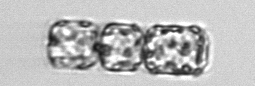
Label: Lauderia_annulata